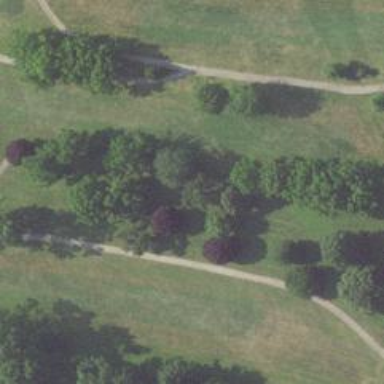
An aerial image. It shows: View of golf hole.